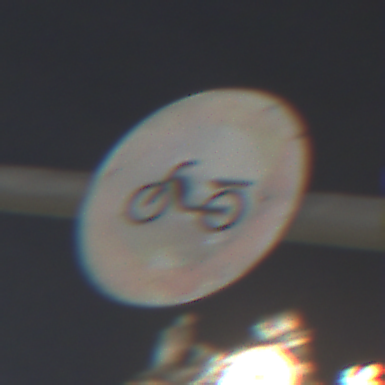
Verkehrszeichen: VerbotMofas
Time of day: Night
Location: Outdoor (Urban)
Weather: PartlyCloudy
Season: NotSpecified
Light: Artificial